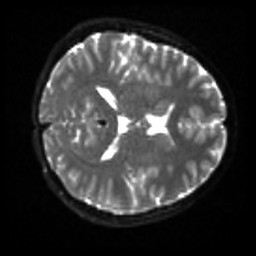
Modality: sbref
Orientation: axial
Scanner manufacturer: siemens
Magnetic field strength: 3 T
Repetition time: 4 s
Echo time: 0.0594 s